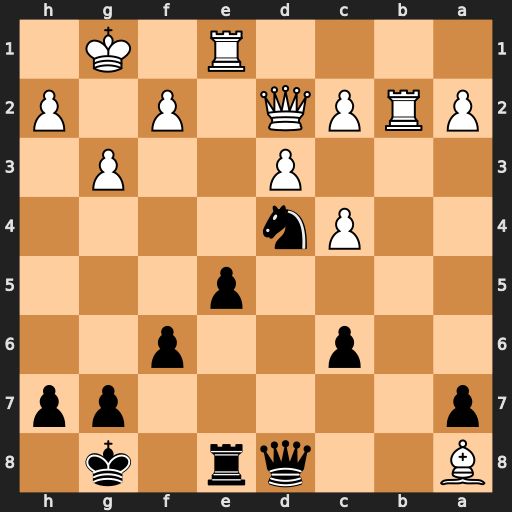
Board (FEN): B2qr1k1/p5pp/2p2p2/4p3/2Pn4/3P2P1/PRPQ1P1P/4R1K1
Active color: b
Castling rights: -
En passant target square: -
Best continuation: Nf3+ Kg2 Nxd2